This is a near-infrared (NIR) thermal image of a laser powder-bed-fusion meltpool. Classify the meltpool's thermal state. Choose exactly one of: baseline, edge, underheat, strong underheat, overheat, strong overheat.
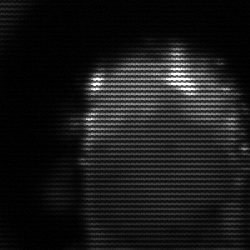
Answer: baseline